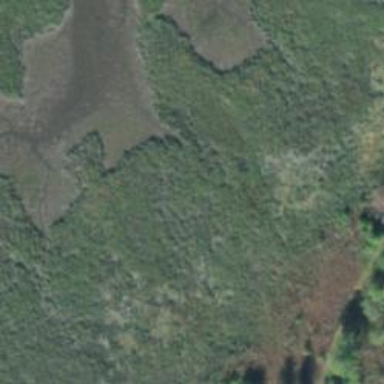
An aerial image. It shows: Tidal marsh wetland classified as E2SS3/4P.